Question: Does anyone know of good examples producing a polar plot using the <URL>?
I've seen some rose plots like <URL>, but I'm really looking for something more similar to the Matlab polar plot:

Any examples would be greatly appreciated. Thanks!
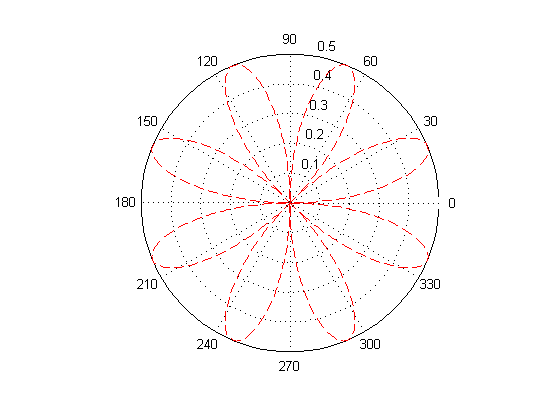
Answer: Sure, here you go:
<URL>
The function is plotted using <URL>. I used rotated text labels because that was easy to do with SVG, but you could use non-rotated labels if you don't mind a little trigonometry to position the text labels.
Note carefully the definition of the line's angle: D3's radial lines and areas proceed clockwise starting at 12 o'clock, while this plot proceeds counterclockwise starting at 3 o'clock!